Question: Does anyone know, how to remove this warning from Xcode 4.3 and above

Edited: If I set the deployment target as 6.0 then I don't see this warning.
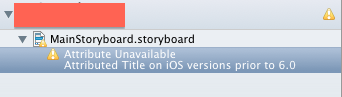
Answer: Click on your xib file. On the properties you will see the following section:

Where it says "Development" change that to Interface Builder 6.0 and you should no longer receive those warnings.
Follow this link for more info <URL>